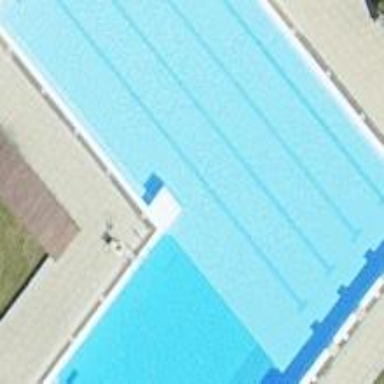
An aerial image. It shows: Swimming pool area designated for leisure and sport.